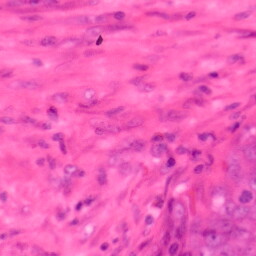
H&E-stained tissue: Colon